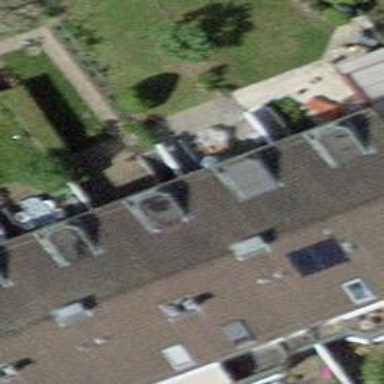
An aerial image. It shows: Terrace building.